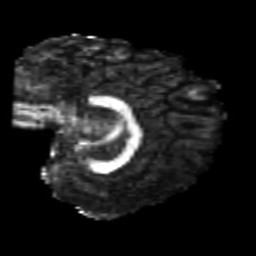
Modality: FA
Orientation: sagittal
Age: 22
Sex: female
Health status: healthy
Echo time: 0.074 s